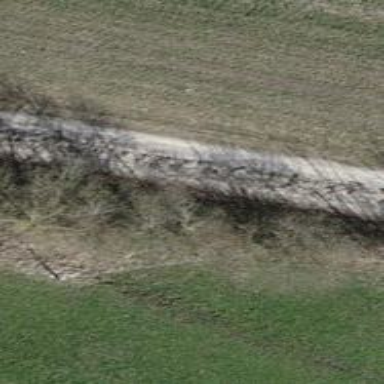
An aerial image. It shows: Hedge acting as barrier.